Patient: sex F, age 65
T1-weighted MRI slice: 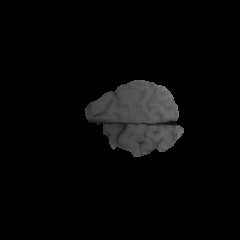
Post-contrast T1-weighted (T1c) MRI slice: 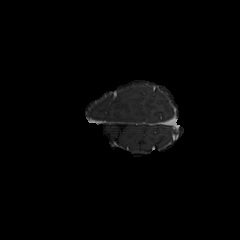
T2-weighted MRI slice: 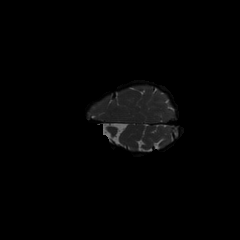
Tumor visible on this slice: no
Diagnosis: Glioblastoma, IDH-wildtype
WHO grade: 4